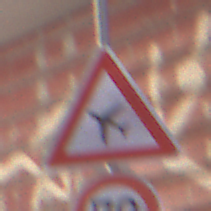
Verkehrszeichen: FlugbetriebRechts
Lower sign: Geschwindigkeit70
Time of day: MorningAfternoon
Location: Outdoor (Urban)
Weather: Clear
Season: NotSpecified
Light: Natural